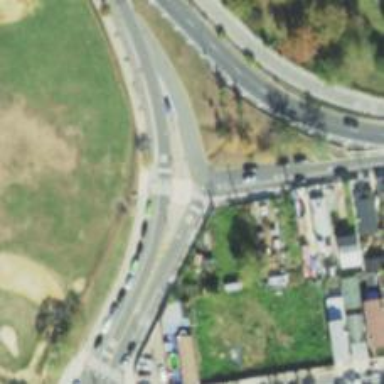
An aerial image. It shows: Footway that serves as traffic island.